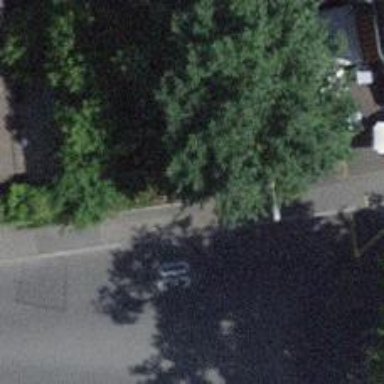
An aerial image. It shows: Post box.